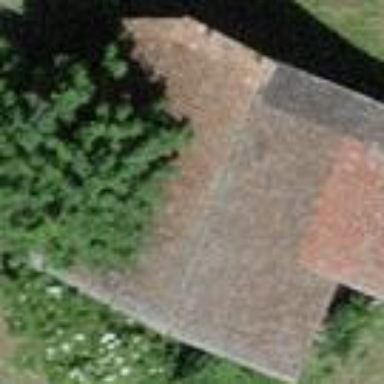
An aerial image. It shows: Rural barn.